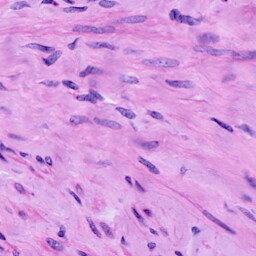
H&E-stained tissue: Cervix